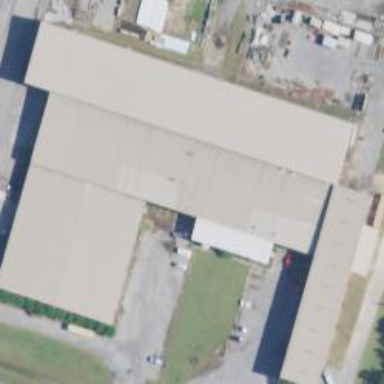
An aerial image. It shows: Industrial building.